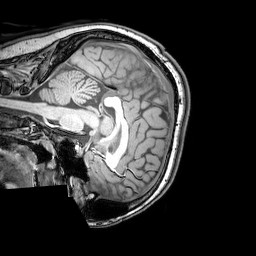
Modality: T1w
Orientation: sagittal
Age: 21
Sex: female
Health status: healthy
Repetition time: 0.081 s
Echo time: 0.037 s